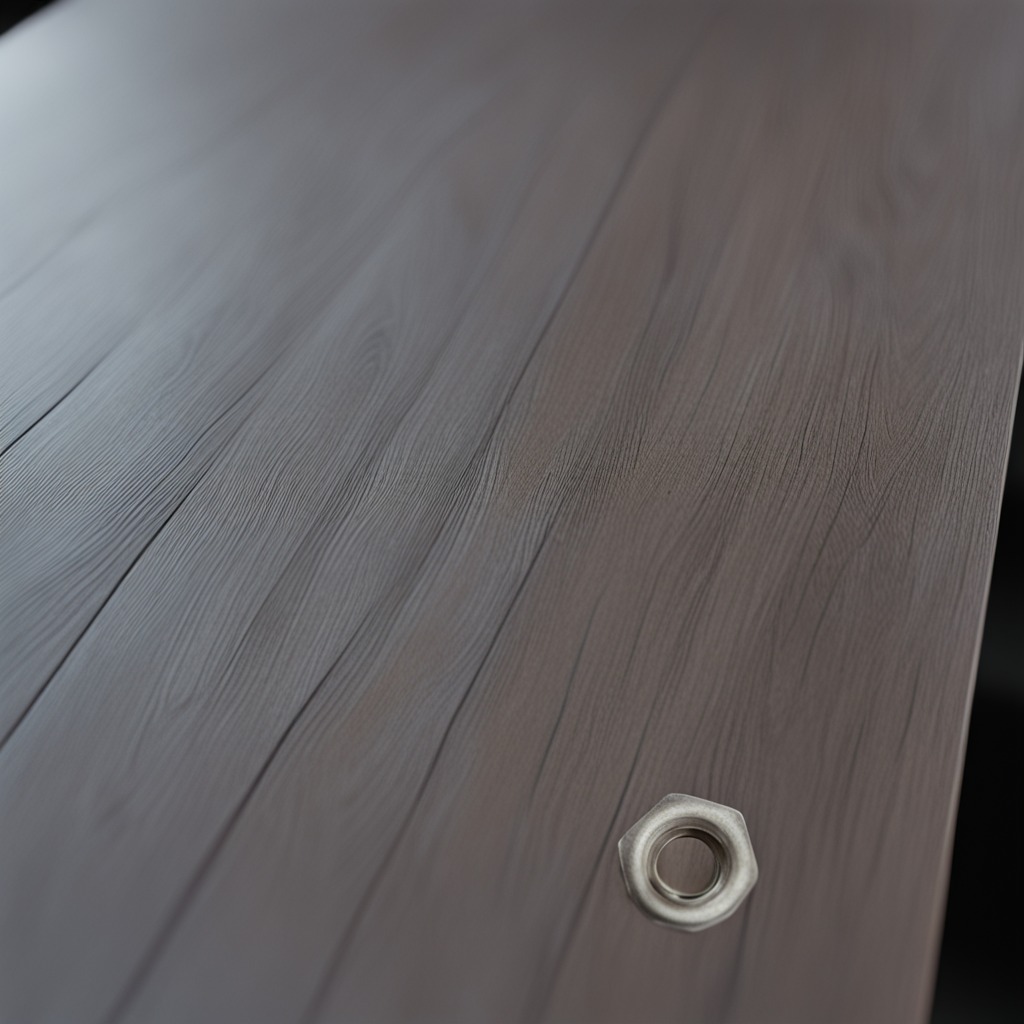
A metal nut is lying on a table with burn marks.